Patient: sex F, age 41
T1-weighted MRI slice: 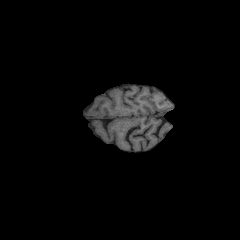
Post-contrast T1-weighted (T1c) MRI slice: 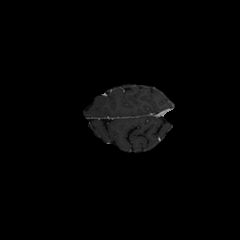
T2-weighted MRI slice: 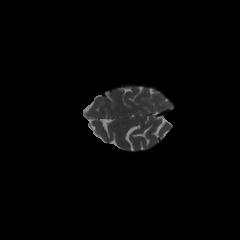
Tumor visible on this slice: no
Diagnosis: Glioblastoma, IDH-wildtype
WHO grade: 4